Question: <URL>, I want to get all projects listed under a user. I'm currently working with the code from the link before:
'''
private static List<string> GetTfsProjects(Uri tpcAddress)
{
var tpc = TfsTeamProjectCollectionFactory.GetTeamProjectCollection(tpcAddress);
tpc.Authenticate();
var workItemStore = new WorkItemStore(tpc);
var projectList = (from Project pr in workItemStore.Projects select pr.Name).ToList();
return projectList;
}
'''
..but it's only returning "LSWebsite" (my URI is 'h ttp://server:port/defaultcollection'). How do I get LSWebsite and its children? Image below shows the hierarchy I'm currently working with.

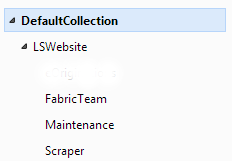
Answer: Those look like teams.
Try this snippet:
'''
var teamService = tpc.GetService<TfsTeamService>();
var teams =
projectList
.SelectMany(
projectId =>
teamService
.QueryTeams(projectId)
.Select(t => String.Format("{0}\{1}", projectId, t.Name)))
.ToArray();
projectList.AddRange(teams);
'''
Taken from Shai's blog <URL>.